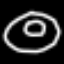
Label: donut